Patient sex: M
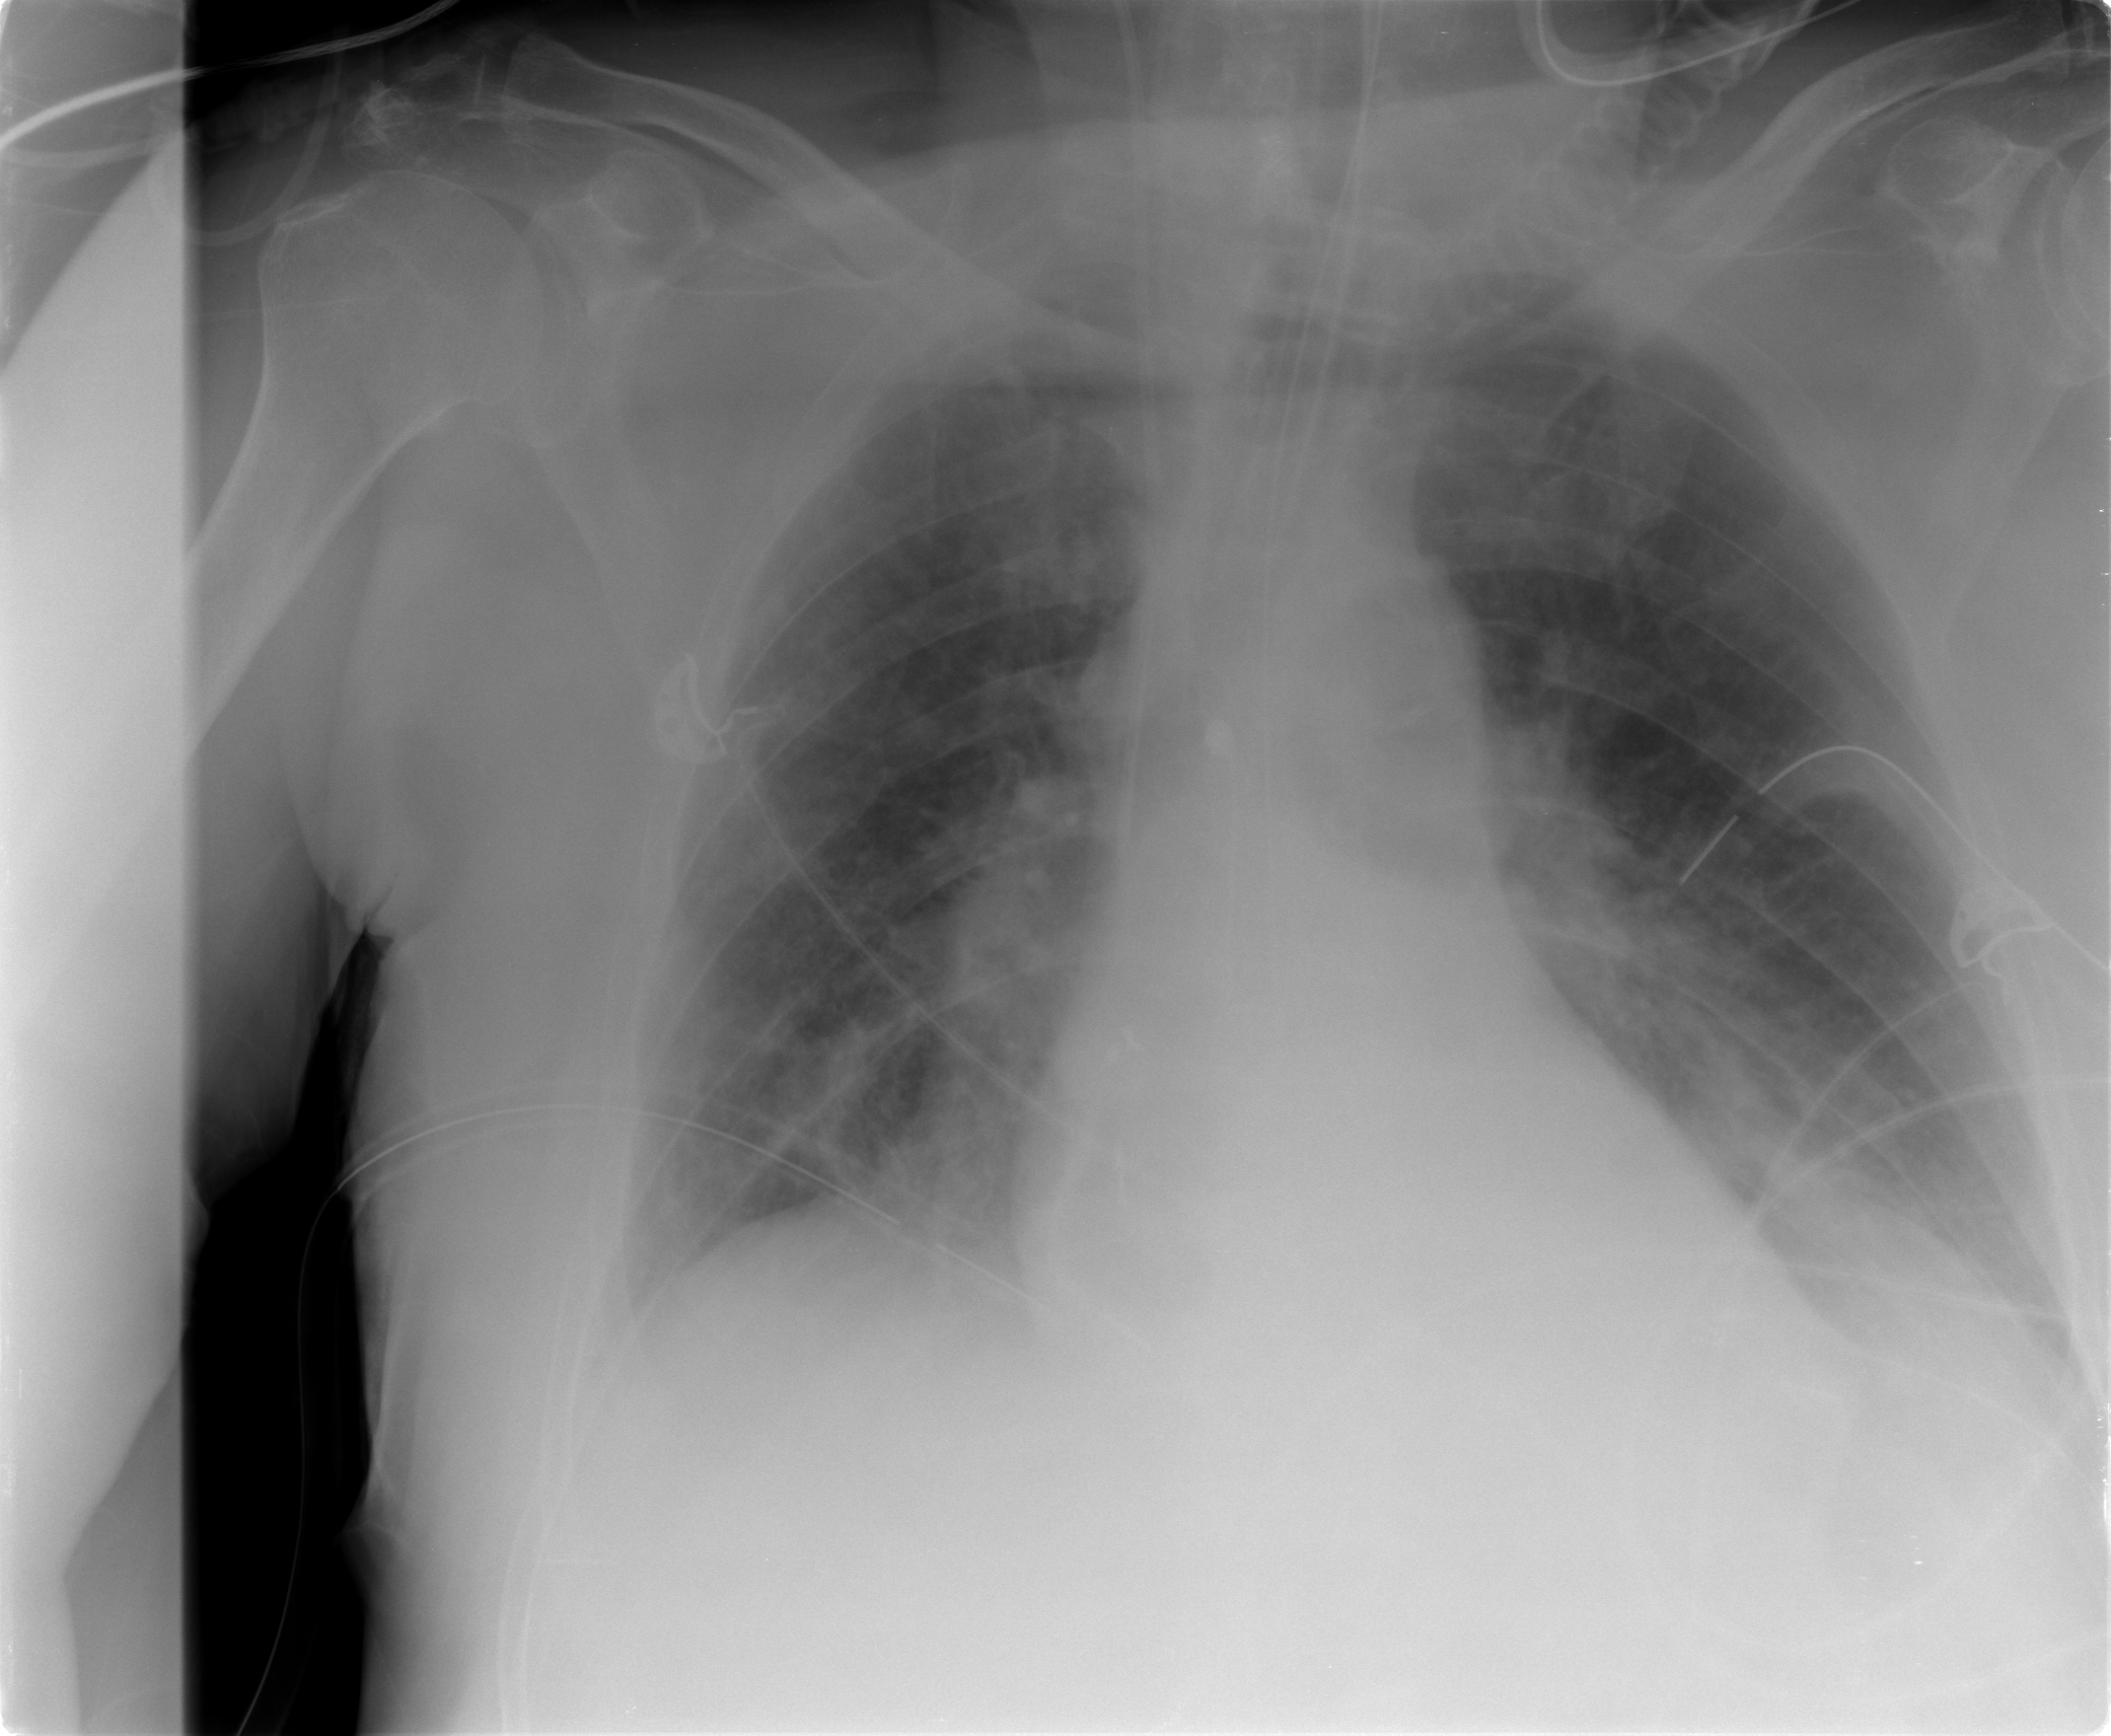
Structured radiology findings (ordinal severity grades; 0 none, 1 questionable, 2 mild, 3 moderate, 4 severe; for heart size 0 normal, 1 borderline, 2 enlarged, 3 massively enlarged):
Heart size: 1
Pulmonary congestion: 2
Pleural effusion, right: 1
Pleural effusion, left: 1
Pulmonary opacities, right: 1
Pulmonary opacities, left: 0
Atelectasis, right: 2
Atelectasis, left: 2